Question: How can I make the Autoloader find all classes required to run my PHP tests?
I want to autoload the classes that I am using in PHPUnit in Eclipse. My directory structure is as follows.
'''
Project (called yii-app)
protected
dirA
classA.php
dirB
classB.php
yii-1.1.14.f0fee9
Yii.php
tests
ClassATest.php
ClassBTest.php
bootstrap.php
Autoloader.php
'''
I use the 'bootstrap.php' and 'Autoloader.php' that I found <URL>, see below for details. The Class 'classA' does not make use of the Yii framework, and the tests in 'ClassATest' run smoothly. The Class 'classB' does make use of the Yii framework. One of the first lines is:
'''
Yii::import('application.<path into some directory>.*')
'''
When I try to run the tests in 'ClassBTest.php', I get the following error.
'''
Fatal error: Class 'Yii' not found in /Users/physicalattraction/git/yii-app/protected/dirB/classB.php on line 3
'''
Even if I register the entire project directory (including subdirectories), Class 'Yii' is not found, while it is right there. What should I change to make these tests run as well?
I have the same problem if I try to run the tests directly from the terminal, so it is not Eclipse related.
'''
$ ./composer/vendor/bin/phpunit --bootstrap=tests/bootstrap.php tests
PHPUnit 4.5.1 by Sebastian Bergmann and contributors.
Fatal error: Class 'Yii' not found in /Users/physicalattraction/git/yii-app/protected/dirB/classB.php on line 3
'''

'''
<?php
include_once('AutoLoader.php');
// Register the directory to your include files
Toolbox\Testing\AutoLoader::registerDirectory(__DIR__.'/../yii-1.1.14.f0fee9');
Toolbox\Testing\AutoLoader::registerDirectory(__DIR__.'/../protected');
?>
'''
'''
<?php
namespace Toolbox\Testing;
/**
* This class is an auto loader for use with vanilla PHP projects' testing environment. Use it in
* the bootstrap to register classes without having to use a framework (which you can, and should if
* it's a better solution for you) and without having to use includes everywhere.
*
* It assumes that the file path in relation to the namespace follows the PSR-0 standard.
*
* IMPORTANT NOTE: When just registering directories, the class has no ability to discern
* conflicting class names in different namespaces, which means that classes with the same name will
* override each other! Always use the registerNamespace()-method if possible!
*
* Inspired by Jess Telford's AutoLoader (http://jes.st/).
*
* @see http://jes.st/2011/phpunit-bootstrap-and-autoloading-classes/
* @see http://petermoulding.com/php/psr
* @see http://www.php-fig.org/psr/psr-0/
*
* @codeCoverageIgnore
*
* @category Toolbox
* @package Testing
*
* @author Helge Soderstrom <helge.soderstrom@schibsted.se>
*/
class AutoLoader {
/**
* An array keeping class names as key and their path as the value for classes registered with
* AutoLoader::registerNamespace().
*
* @var array
*/
protected static $namespaceClassNames = array();
/**
* An array keeping class names as key and their path as the value for classes registered with
* AutoLoader::registerDirectory().
*
* @var array
*/
protected static $directoryClassNames = array();
/**
* Store the filename (sans extension) & full path to all ".php" files found for a namespace.
* The parameter should contain the root namespace as the key and the directory as a value.
*
* @param string $namespace
* @param string $dirName
* @return void
*/
public static function registerNamespace($namespace, $dirName) {
$directoryContents = new \DirectoryIterator($dirName);
foreach($directoryContents as $file) {
if ($file->isDir() && !$file->isLink() && !$file->isDot()) {
$newNamespace = $namespace . "_" . $file->getFileName();
$newDirName = $dirName . "/" . $file->getFilename();
static::registerNamespace($newNamespace, $newDirName);
} elseif (substr($file->getFilename(), -4) === '.php') {
$className = substr($file->getFilename(), 0, -4);
$namespacedClassName = $namespace . "_" . $className;
$fileName = realpath($dirName) . "/" . $file->getFilename();
static::$namespaceClassNames[$namespacedClassName] = $fileName;
}
}
}
/**
* Store the filename (sans extension) & full path of all ".php" files found.
*
* NOTE: This method will not be able to differentiate the same class names in different
* namespaces and will therefore overwrite class names if multiple of the same name is
* found. If possible, use registerNamespace instead!
*
* @param string $dirName
* @return void
*/
public static function registerDirectory($dirName) {
$directoryContents = new \DirectoryIterator($dirName);
foreach ($directoryContents as $file) {
if ($file->isDir() && !$file->isLink() && !$file->isDot()) {
// Recurse into directories other than a few special ones.
static::registerDirectory($file->getPathname());
} elseif (substr($file->getFilename(), -4) === '.php') {
// Save the class name / path of a .php file found.
$className = substr($file->getFilename(), 0, -4);
AutoLoader::registerClass($className, $file->getPathname());
}
}
}
/**
* Caches a found class with the class name as key and its path as value for use when loading
* on the fly. The class is registered with its class name only, no namespace.
*
* @param string $className
* @param string $fileName
* @return void
*/
public static function registerClass($className, $fileName) {
AutoLoader::$directoryClassNames[$className] = $fileName;
}
/**
* Includes a found class in the runtime environment. Strips namespaces.
*
* @param string $className
* @return void
*/
public static function loadClass($className) {
// First, see if we've registered the entire namespace.
$namespacedClassName = str_replace('\', '_', $className);
if (isset(static::$namespaceClassNames[$namespacedClassName])) {
require_once(static::$namespaceClassNames[$namespacedClassName]);
return;
}
// Nope. Have we registered it as a directory?
$psrDirectorySeparators = array('\', '_');
foreach($psrDirectorySeparators as $separator) {
$separatorOccurrence = strrpos($className, $separator);
if($separatorOccurrence !== false) {
$className = substr($className, $separatorOccurrence + 1);
break;
}
}
if (isset(AutoLoader::$directoryClassNames[$className])) {
require_once(AutoLoader::$directoryClassNames[$className]);
}
}
}
// Register our AutoLoad class as the system auto loader.
spl_autoload_register(array('Toolbox\Testing\AutoLoader', 'loadClass'));
?>
'''
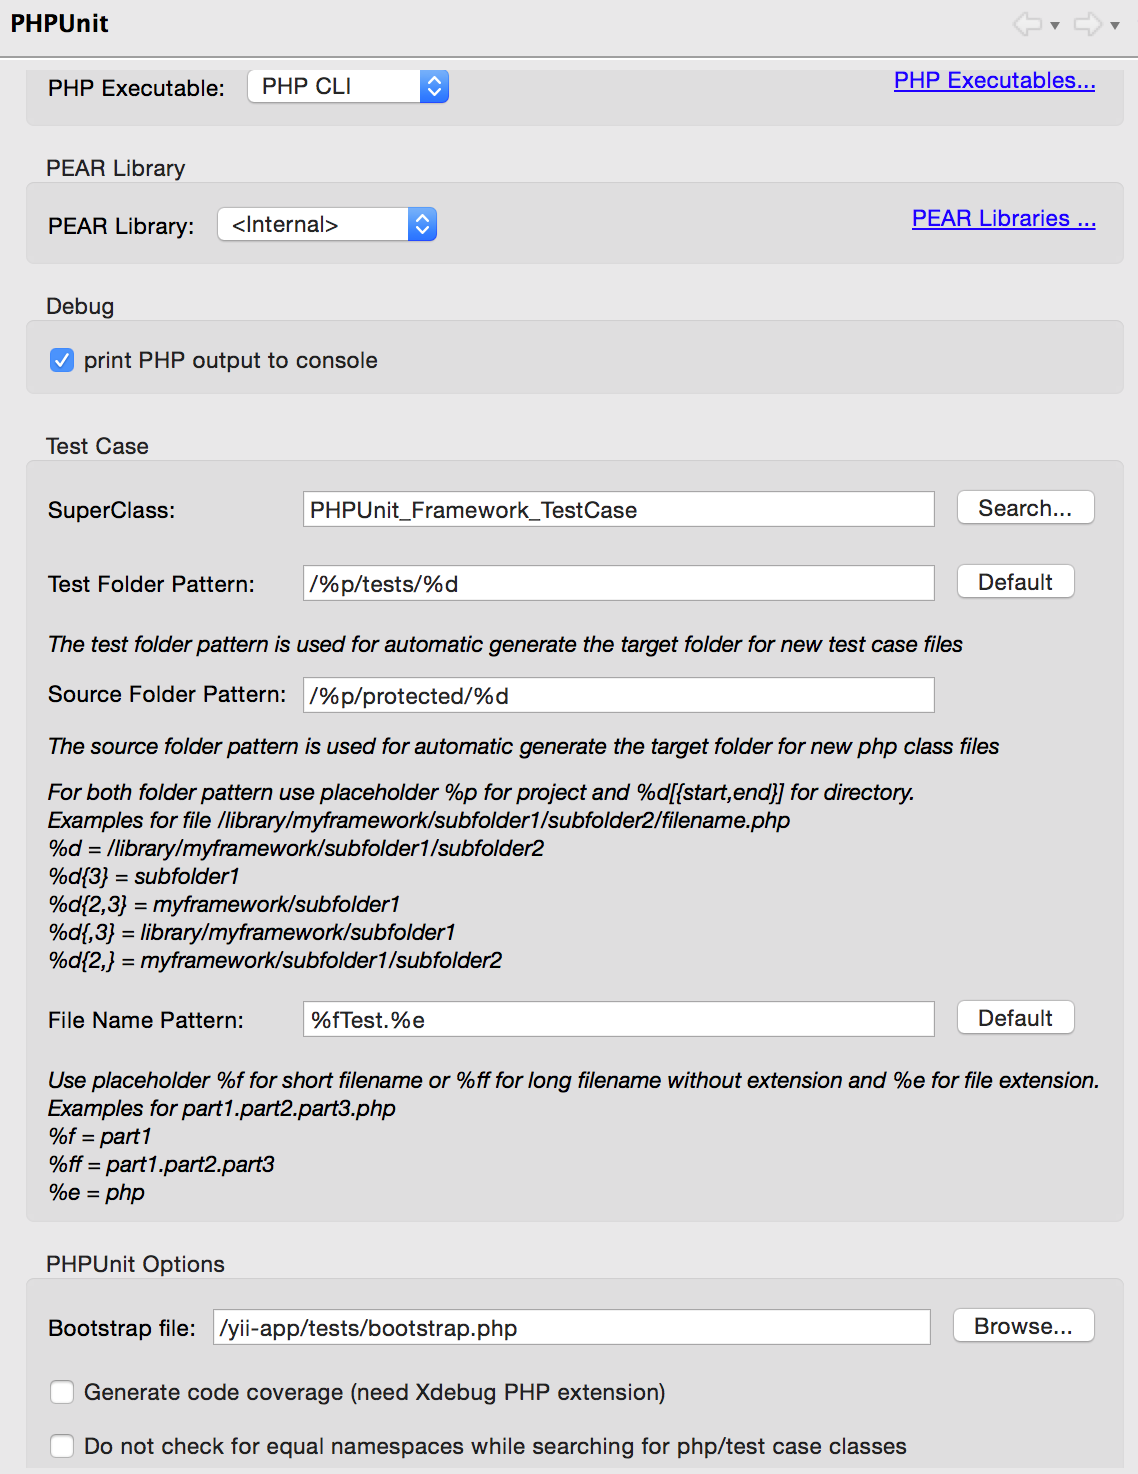
Answer: I found that with the following changes, it worked.
Have the following directory structure
'''
project
protected
config
main.php
test.php
controllers
models
tests
fixtures
functional
report
unit
bootstrap.php
phpunit.xml
'''
In 'main.php': add the directories in which Yii looks for classes. Subdirectories are not automatically searched for by Yii, so you have to specify each directory individually here.
'''
// autoloading model and component classes
'import' => array(
'application.models.*',
'application.models.support.*',
'application.components.*',
....
'''
Define the following test configuration in 'test.php'.
'''
<?php
return CMap::mergeArray(
require(dirname(__FILE__).'/main.php'),
array(
'components'=>array(
'fixture'=>array(
'class'=>'system.test.CDbFixtureManager',
),
'db'=>array(
'class' => 'CDbConnection',
'connectionString' => 'CONNECTIONSTRING',
'emulatePrepare' => true,
'username' => 'USERNAME',
'password' => 'PASSWORD',
'charset' => 'utf8',
),
),
)
);
?>
'''
Then, in the bootstrap file, only use the Yii Autoloader.
'''
<?php
$yiit=__DIR__.'/../../yii-1.1.14.f0fee9/yiit.php';
$config=dirname(__FILE__).'/../config/test.php';
require_once($yiit);
// Include the following line if you want to write a WebTestCase
// require_once(dirname(__FILE__).'/WebTestCase.php');
Yii::createWebApplication($config);
?>
'''
My test case needs a model of type Order, which is connected to a database table 'orders'. Define a fixture in directory 'fixtures/Order.php'.
'''
<?php
return array(
'order1' => array(
'id' => 1011,
'order_number' => 'on_101'
)
);
?>
'''
Make the test case as indicated on the Yii and PHPUnit websites.
'''
class MyExportTest extends CDbTestCase
{
public $fixtures = array(
'orders' => 'Order'
);
public function test_order()
{
$order = $this->orders('order1');
$this->assertTrue($order instanceof Order);
$r = $order->order_number;
$e = "on_101";
$this->assertEquals($r, $e,
sprintf("Received order_number:
%s
Expected order_number:
%s
", $r, $e));
}
public function test_export()
{
$sut = new MyExport($tenantId, $userGroupId);
$r = $sut->method_to_test()
$e = "expected result";
$this->assertEquals($r, $e,
sprintf("Received result:
%s
Expected result:
%s
", $r, $e));
}
}
'''